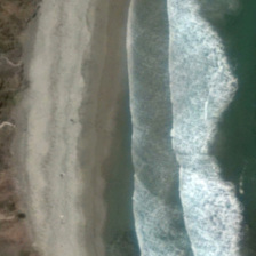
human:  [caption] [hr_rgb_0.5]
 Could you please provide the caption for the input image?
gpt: the beach is surrounded by surf and woods .

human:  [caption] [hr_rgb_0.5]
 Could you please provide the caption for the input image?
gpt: Brown plants grow on the beach.

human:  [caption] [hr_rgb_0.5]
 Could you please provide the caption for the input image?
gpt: a trapezoid beach between the choopy sea and the mountain line .

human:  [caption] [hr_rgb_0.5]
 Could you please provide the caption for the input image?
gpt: There are brown plants on the beach.

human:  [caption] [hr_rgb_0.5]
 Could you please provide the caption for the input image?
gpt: two lines of white waves are between green ocean and yellow beach with some trees .